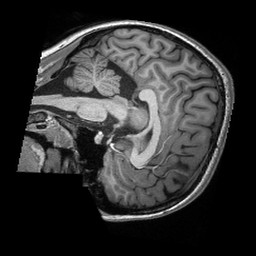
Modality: T1w
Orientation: sagittal
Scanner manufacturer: siemens
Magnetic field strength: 3 T
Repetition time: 2.3 s
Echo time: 0.00308 s